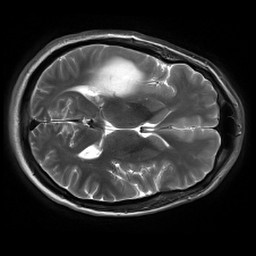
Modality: T2w
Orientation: axial
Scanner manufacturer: siemens
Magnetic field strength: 3 T
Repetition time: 5.73 s
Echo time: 0.114 s